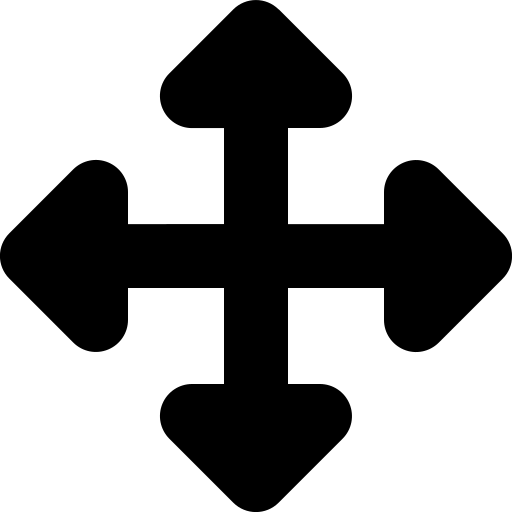
Tags: icon, FontAwesome, fa-icon, solid, up, down, left, right